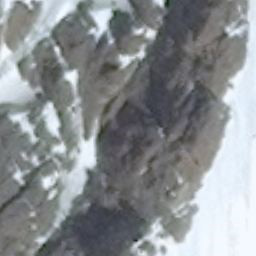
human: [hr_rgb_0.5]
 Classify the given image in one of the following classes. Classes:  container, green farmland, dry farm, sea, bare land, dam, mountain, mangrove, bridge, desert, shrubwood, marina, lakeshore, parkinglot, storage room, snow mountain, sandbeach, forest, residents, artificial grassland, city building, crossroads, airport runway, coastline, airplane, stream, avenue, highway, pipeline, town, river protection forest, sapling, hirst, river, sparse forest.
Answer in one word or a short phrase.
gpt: snow mountain